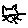
Label: cat